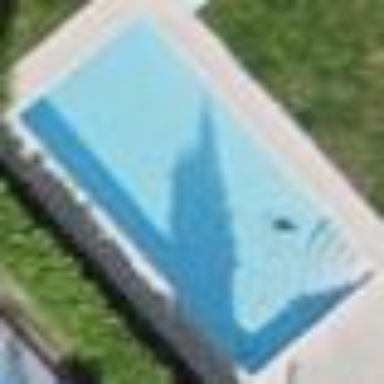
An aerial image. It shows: Outdoor swimming pool on leisure land.